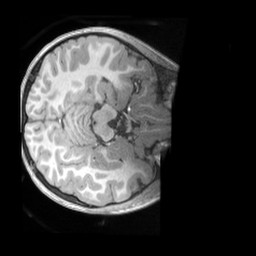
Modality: T1w
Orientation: axial
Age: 5
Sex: male
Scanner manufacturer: siemens
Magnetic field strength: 3 T
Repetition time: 2.53 s
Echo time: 0.00164 s